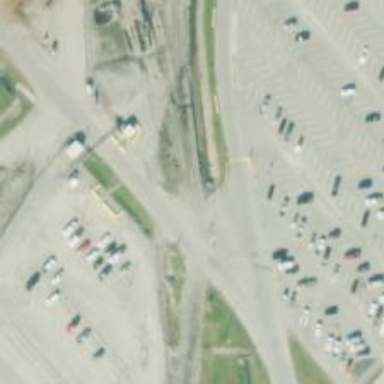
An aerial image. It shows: Railway spur service.